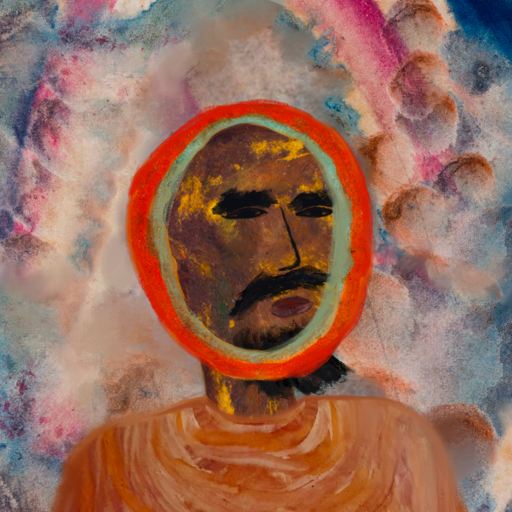
Background: Rupkatha, Head And Neck Side: Comrade, Face Side: Mosgoul, Bust: Pious_Lady, Hair Side: Sisters, Head Accessory: Blank, Second Necklace: Blank, Necklace: Blank, Baby: Blank